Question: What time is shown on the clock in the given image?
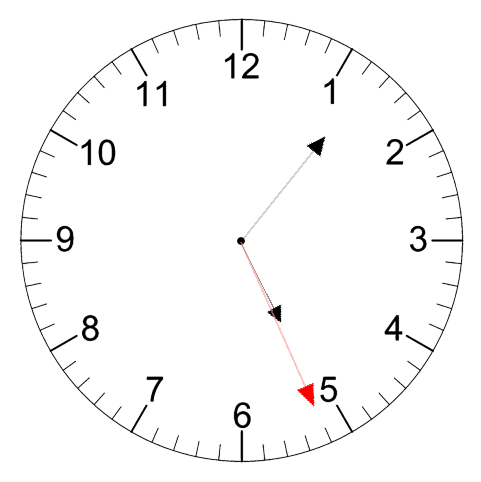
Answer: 05:06:26